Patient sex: M
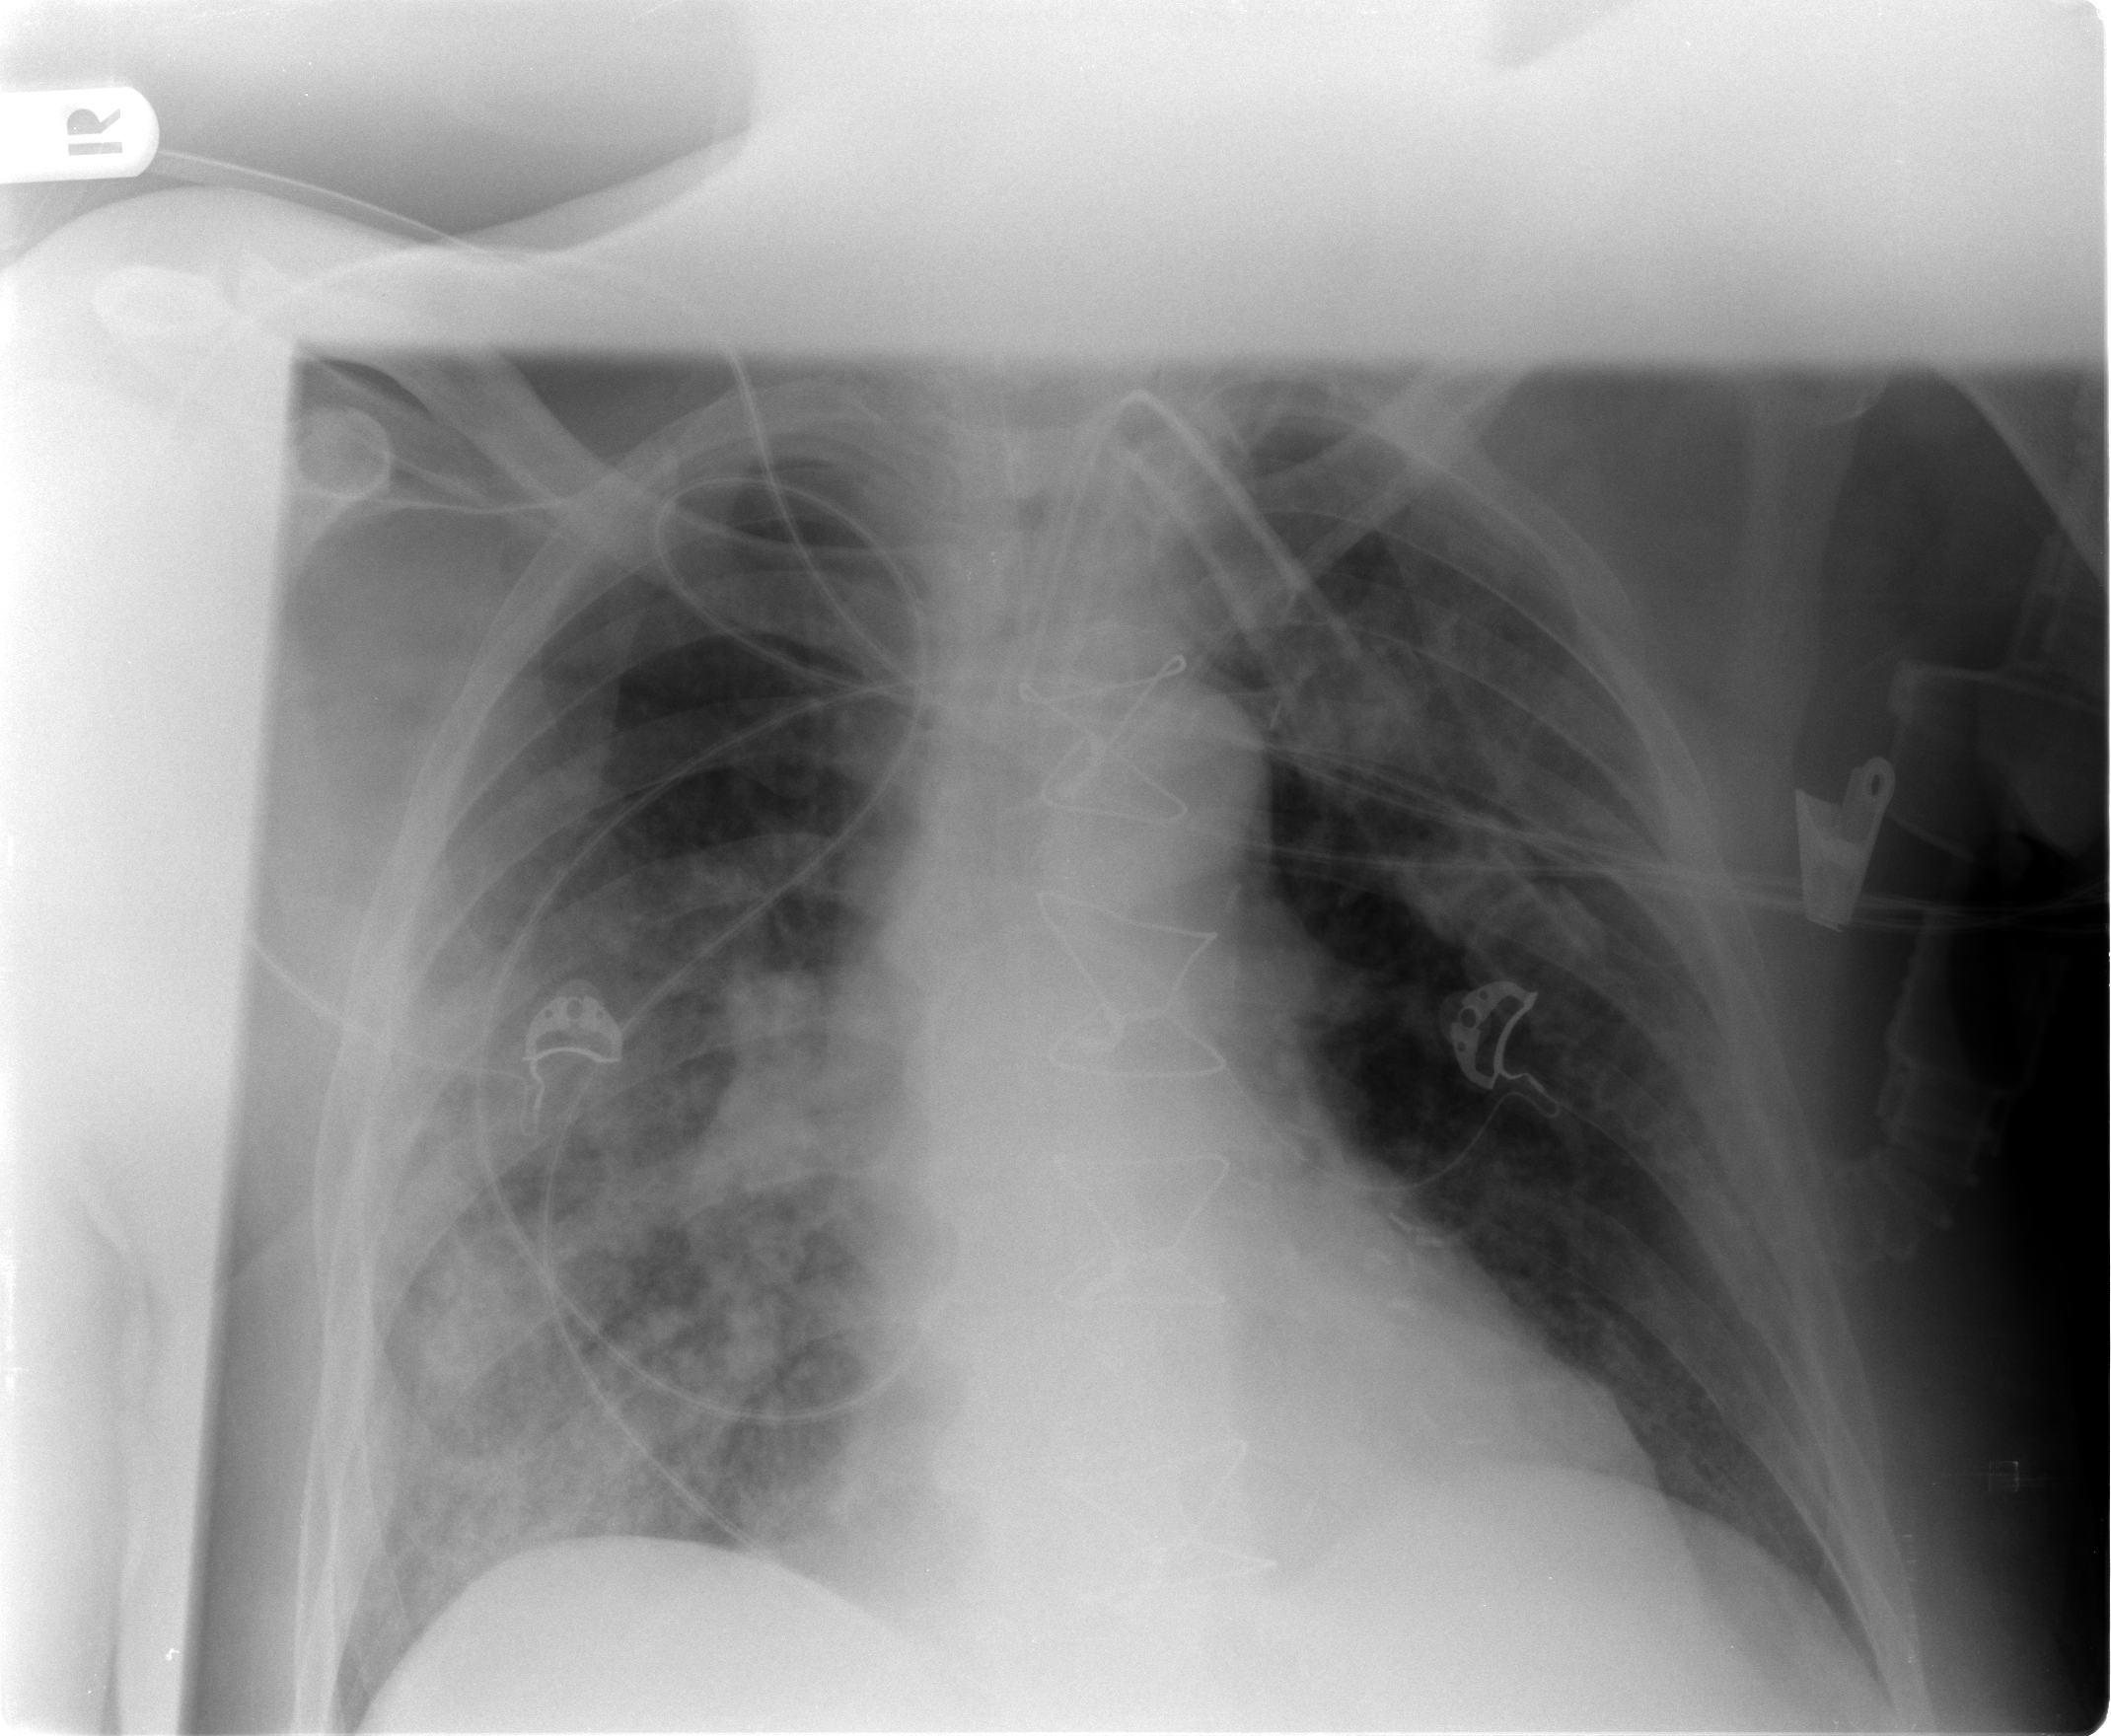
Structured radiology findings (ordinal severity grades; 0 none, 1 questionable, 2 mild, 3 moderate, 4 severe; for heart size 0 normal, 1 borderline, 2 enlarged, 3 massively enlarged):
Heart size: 0
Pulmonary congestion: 0
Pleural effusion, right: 0
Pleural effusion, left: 0
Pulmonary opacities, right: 3
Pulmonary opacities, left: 0
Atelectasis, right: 3
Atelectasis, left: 0